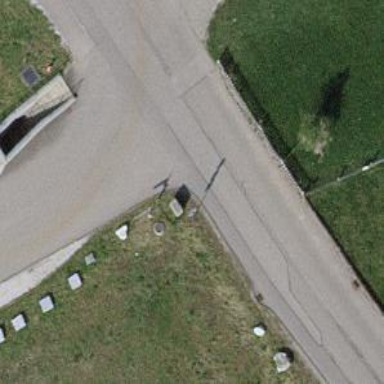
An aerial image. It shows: Sidewalk.